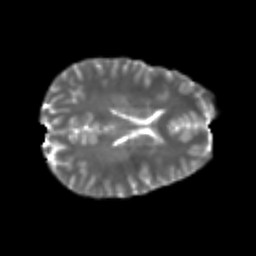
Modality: T2w
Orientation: axial
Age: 24
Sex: male
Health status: healthy
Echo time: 0.074 s